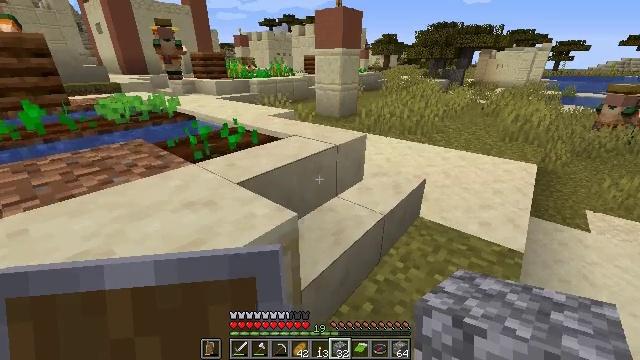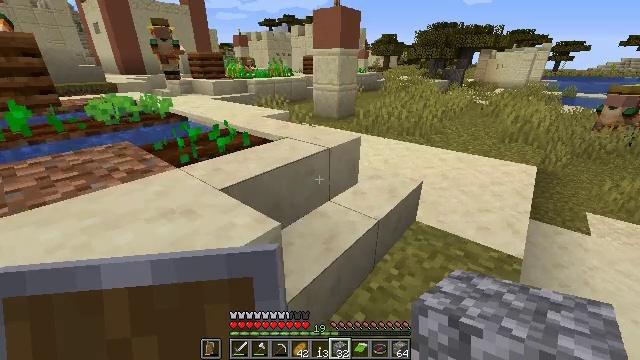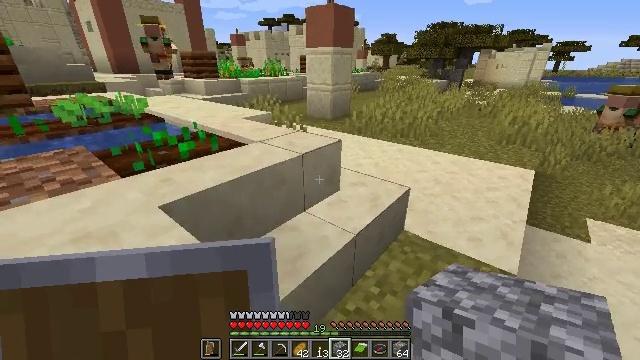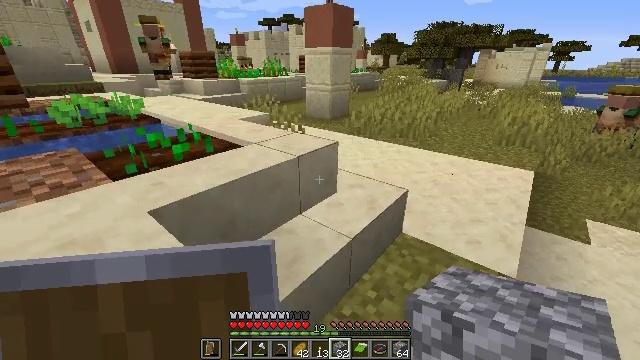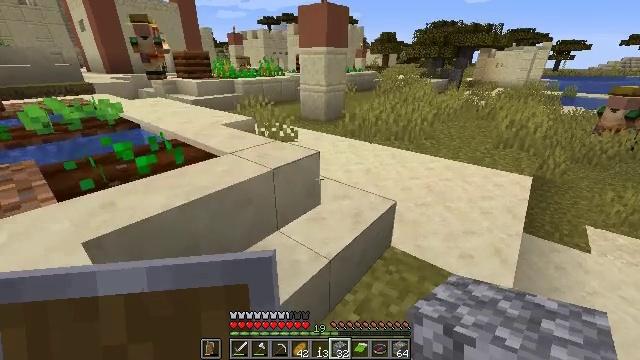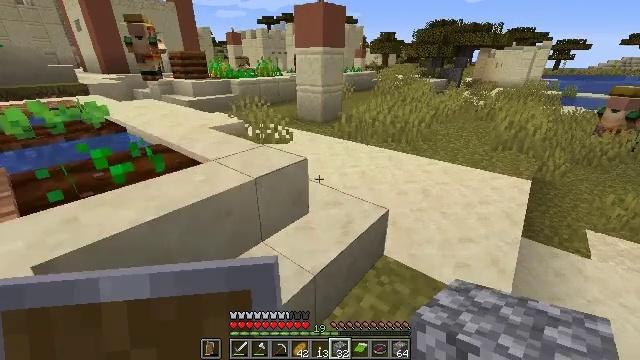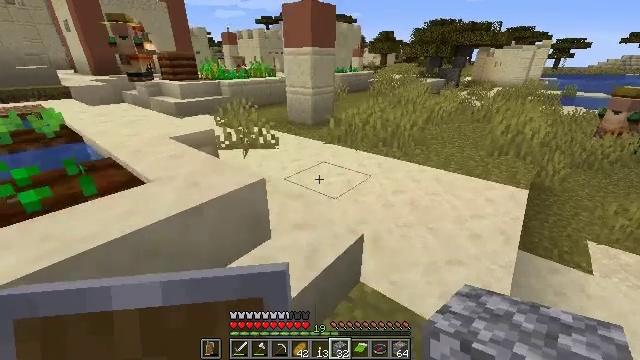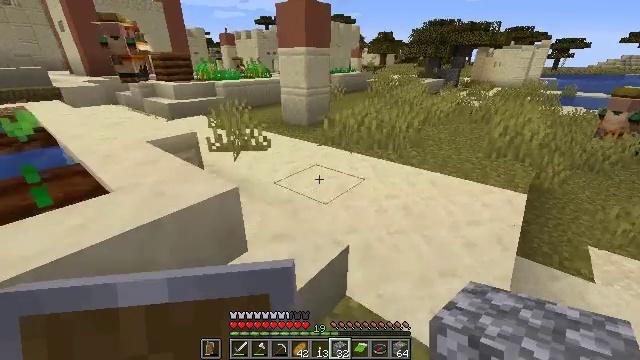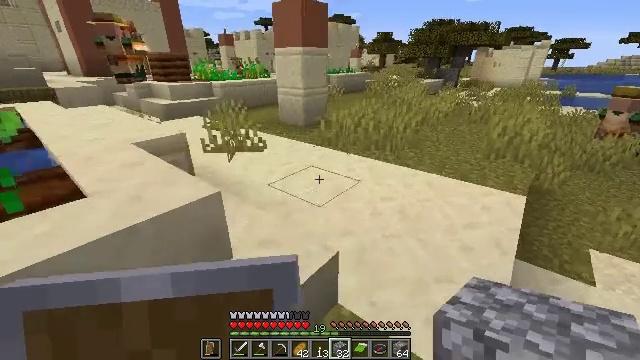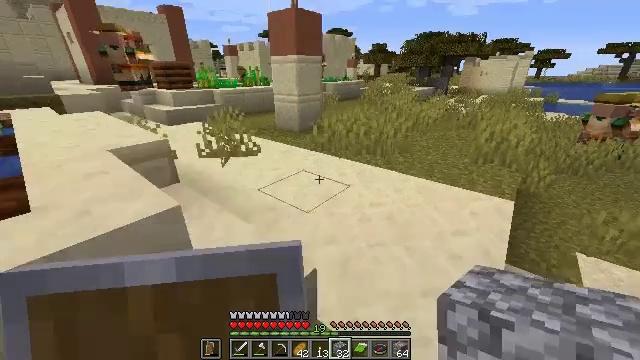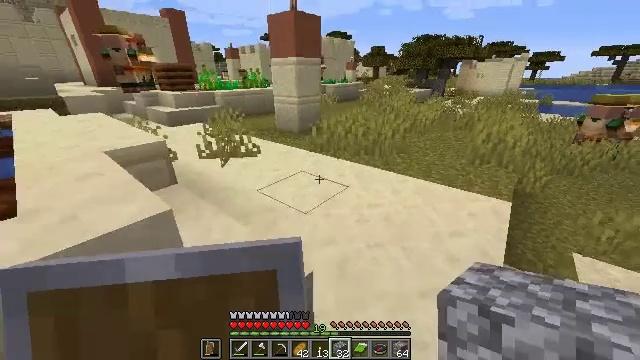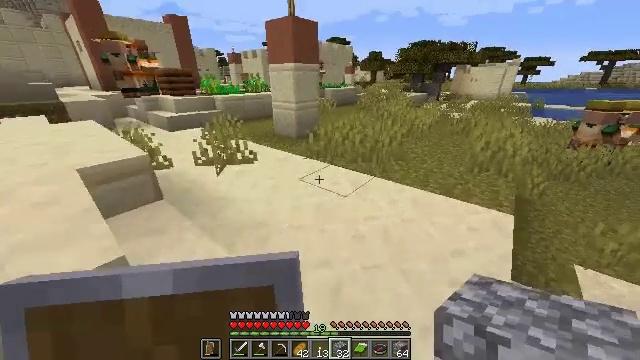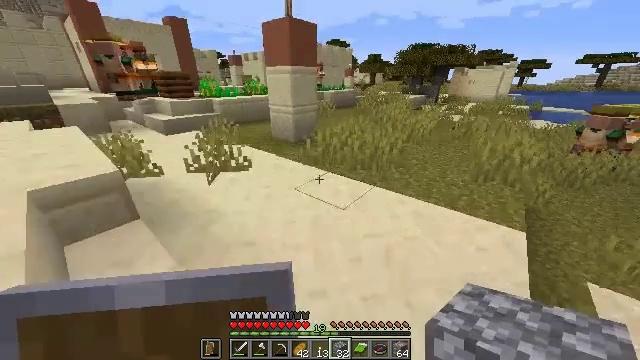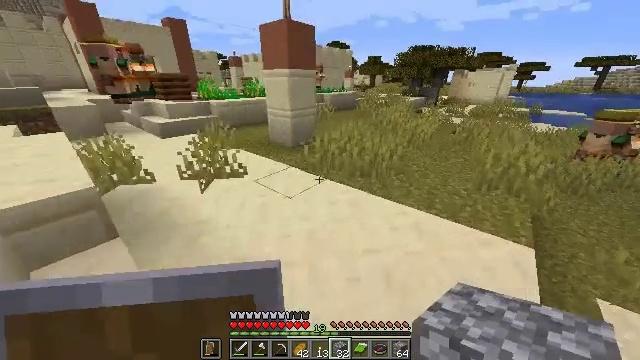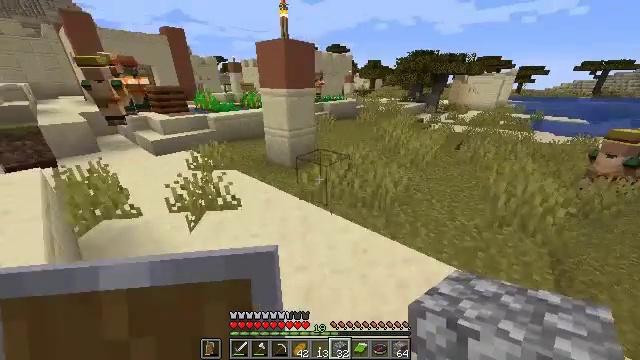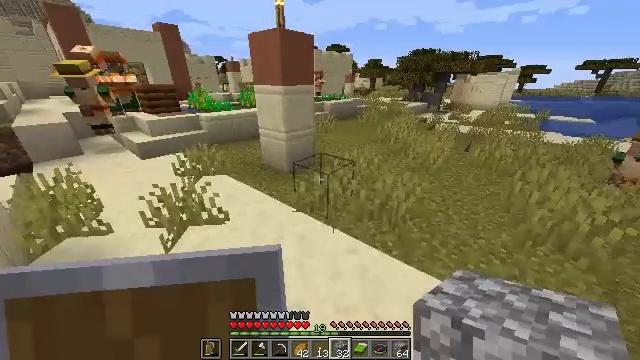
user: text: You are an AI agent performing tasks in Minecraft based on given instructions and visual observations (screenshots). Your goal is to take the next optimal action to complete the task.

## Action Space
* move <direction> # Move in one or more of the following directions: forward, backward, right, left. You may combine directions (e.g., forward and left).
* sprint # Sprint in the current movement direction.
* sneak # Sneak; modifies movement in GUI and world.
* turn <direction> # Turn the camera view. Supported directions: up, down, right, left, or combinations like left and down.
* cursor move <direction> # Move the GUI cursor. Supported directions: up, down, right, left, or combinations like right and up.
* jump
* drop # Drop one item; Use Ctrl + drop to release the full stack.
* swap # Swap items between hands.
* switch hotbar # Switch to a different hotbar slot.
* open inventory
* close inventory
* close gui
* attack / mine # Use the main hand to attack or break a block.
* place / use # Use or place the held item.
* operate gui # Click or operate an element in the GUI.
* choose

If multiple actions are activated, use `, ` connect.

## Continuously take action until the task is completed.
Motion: motion action
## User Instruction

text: Mine acacia log from the tree's trunk.
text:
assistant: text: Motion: move forward and move right
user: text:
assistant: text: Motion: move forward and move right
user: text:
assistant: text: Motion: move forward and move right
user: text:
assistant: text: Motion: move forward and move right
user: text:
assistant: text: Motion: move forward and move right
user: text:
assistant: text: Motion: move forward and move right
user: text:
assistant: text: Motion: move forward and move right
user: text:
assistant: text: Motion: move forward and move right, sprint
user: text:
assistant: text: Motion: move forward, sprint
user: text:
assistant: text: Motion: move forward, sprint
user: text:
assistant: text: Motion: move forward, sprint
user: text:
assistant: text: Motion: move forward
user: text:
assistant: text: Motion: move forward, jump
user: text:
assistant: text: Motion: move forward, jump
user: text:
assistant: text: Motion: move forward, jump
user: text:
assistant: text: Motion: move forward, jump
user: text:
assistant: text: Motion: move forward, jump
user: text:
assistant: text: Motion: move forward, jump
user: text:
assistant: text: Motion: move forward and move right, jump
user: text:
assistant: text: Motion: move forward and move right, jump
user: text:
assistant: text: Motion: move forward and move right, jump
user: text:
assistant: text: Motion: move forward and move right, jump
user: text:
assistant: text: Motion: move forward and move right, jump
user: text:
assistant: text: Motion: move forward and move right, jump
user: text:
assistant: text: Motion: move forward and move right, jump
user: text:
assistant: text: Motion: move forward, jump
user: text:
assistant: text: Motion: move forward, jump
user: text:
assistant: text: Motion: move forward, jump
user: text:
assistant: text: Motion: move forward, jump
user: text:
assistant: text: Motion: move forward, jump